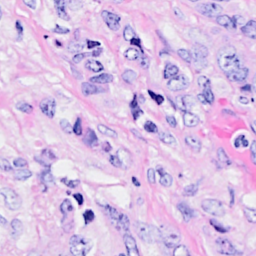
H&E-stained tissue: Breast